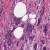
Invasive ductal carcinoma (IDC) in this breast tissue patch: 1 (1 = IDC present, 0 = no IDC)